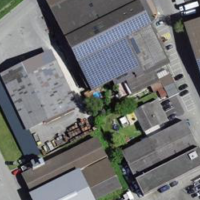
EUNIS habitat code: 54
Species observed at this site:
Lapsana communis